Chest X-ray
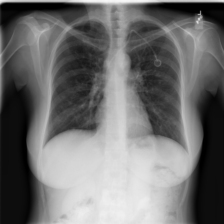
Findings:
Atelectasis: negative
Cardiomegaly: negative
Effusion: negative
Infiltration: negative
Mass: negative
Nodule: negative
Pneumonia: negative
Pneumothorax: negative
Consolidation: negative
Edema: negative
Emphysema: negative
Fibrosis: negative
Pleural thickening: negative
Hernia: negative